Question: When i try glTranslatef(1,-1,0); it pushes my quad's lefthand corner to the center of the screen instead of what im trying to do, moving it 1 pixel to the left and 1 down. Im pretty sure this is because my viewport isnt set correctly but im unsure why. pic, view setup code and drawing code below.

setupView:
'''
-(void)setupView:(GLView*)view
{
printf("setup view");
glClearColor(0,1,1, 1);
// Enable Smooth Shading, default not really needed.
glShadeModel(GL_SMOOTH);
// Depth buffer setup.
glClearDepthf(1.0f);
//enable textures.
glEnable(GL_TEXTURE_2D);
glHint(GL_PERSPECTIVE_CORRECTION_HINT,GL_FASTEST);
glEnable(GL_BLEND);
glBlendFunc(GL_SRC_ALPHA, GL_ONE_MINUS_SRC_ALPHA);
CGRect rect = view.bounds;
glOrthof( 0,rect.size.width,-rect.size.height, 0, -1, 1 ) ;
glViewport(0, 0,rect.size.width,rect.size.height);
glMatrixMode(GL_PROJECTION);
// Bind the number of textures we need, in this case one.
glGenTextures(1, &texture[0]);
glBindTexture(GL_TEXTURE_2D, texture[0]);
glTexParameterf(GL_TEXTURE_2D, GL_TEXTURE_MIN_FILTER, GL_LINEAR_MIPMAP_NEAREST);
glTexParameterf(GL_TEXTURE_2D, GL_TEXTURE_MAG_FILTER, GL_LINEAR);
glTexParameterf(GL_TEXTURE_2D, GL_GENERATE_MIPMAP,GL_TRUE);
glTexParameterf(GL_TEXTURE_2D, GL_TEXTURE_WRAP_S, GL_CLAMP_TO_EDGE);
glTexParameterf(GL_TEXTURE_2D, GL_TEXTURE_WRAP_T, GL_CLAMP_TO_EDGE);
glLoadIdentity();
NSString *path = [[NSBundle mainBundle] pathForResource:@"cm2" ofType:@"jpg"];
NSData *texData = [[NSData alloc] initWithContentsOfFile:path];
UIImage *image = [[UIImage alloc] initWithData:texData];
if (image == nil)
NSLog(@"Do real error checking here");
GLuint width = CGImageGetWidth(image.CGImage);
GLuint height = CGImageGetHeight(image.CGImage);
CGColorSpaceRef colorSpace = CGColorSpaceCreateDeviceRGB();
void *imageData = malloc( height * width * 4 );
CGContextRef context = CGBitmapContextCreate( imageData, width, height, 8, 4 * width, colorSpace, kCGImageAlphaPremultipliedLast | kCGBitmapByteOrder32Big );
// Flip the Y-axis
CGContextTranslateCTM (context, 0, height);
CGContextScaleCTM (context, 1.0, -1.0);
CGColorSpaceRelease( colorSpace );
CGContextClearRect( context, CGRectMake( 0, 0, width, height ) );
CGContextDrawImage( context, CGRectMake( 0, 0, width, height ), image.CGImage );
glTexImage2D(GL_TEXTURE_2D, 0, GL_RGBA, width, height, 0, GL_RGBA, GL_UNSIGNED_BYTE, imageData);
CGContextRelease(context);
free(imageData);
[image release];
[texData release];
}
'''
drawView:
'''
- (void)drawView:(GLView*)view
{
//draw calls
glColor4f(1,1,1,1);
glClear(GL_COLOR_BUFFER_BIT);
glLoadIdentity();
glEnableClientState(GL_VERTEX_ARRAY);
glEnableClientState(GL_TEXTURE_COORD_ARRAY);
static const Vertex3D vertices[] = {
{0, 0, 1}, //TL
{ 1024.0f,0, 1}, //TR
{0, -1024.0f, 1}, //BL
{ 1024.0f, -1024.0f, 1} //BR
};
static const GLfloat texCoords[] = {
0.0, 1.0,
1.0, 1.0,
0.0, 0.0,
1.0, 0.0
};
glTranslatef(1,-1, 1);
glScalef(scale,scale,1);
glBindTexture(GL_TEXTURE_2D, texture[0]);
glVertexPointer(3, GL_FLOAT, 0, vertices);
glTexCoordPointer(2, GL_FLOAT, 0, texCoords);
glDrawArrays(GL_TRIANGLE_STRIP, 0, 4);
glDisableClientState(GL_VERTEX_ARRAY);
glDisableClientState(GL_TEXTURE_COORD_ARRAY);
}
'''
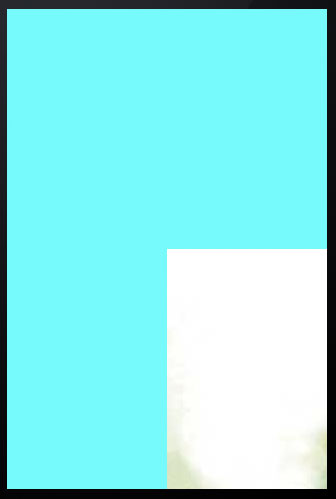
Answer: You need to first set up your viewport, then set the matrix mode to projection, then call glOrtho, like so:
'''
glViewPort (0, 0, width, height);
glMatrixMode (GL_PROJECTION);
glLoadIdentity ();
glOrtho (0, width, 0, height, -1, 1); // Usually this is -width/2,width/2,-height/2,height/2
'''
Also, you probably want to set the matrix mode to ModelView after that to draw your model.